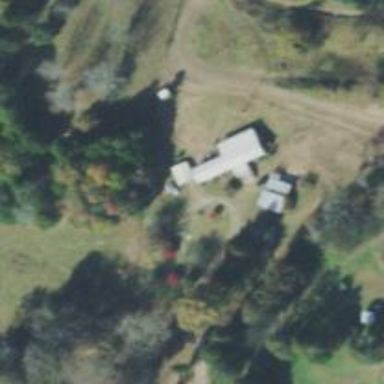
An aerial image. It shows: Driveway.